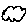
Label: cloud